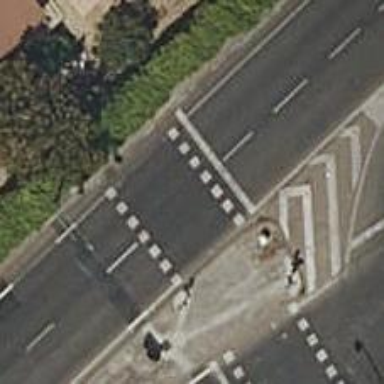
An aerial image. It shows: Road crossing with traffic signals.